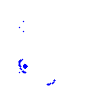
Particle: pion